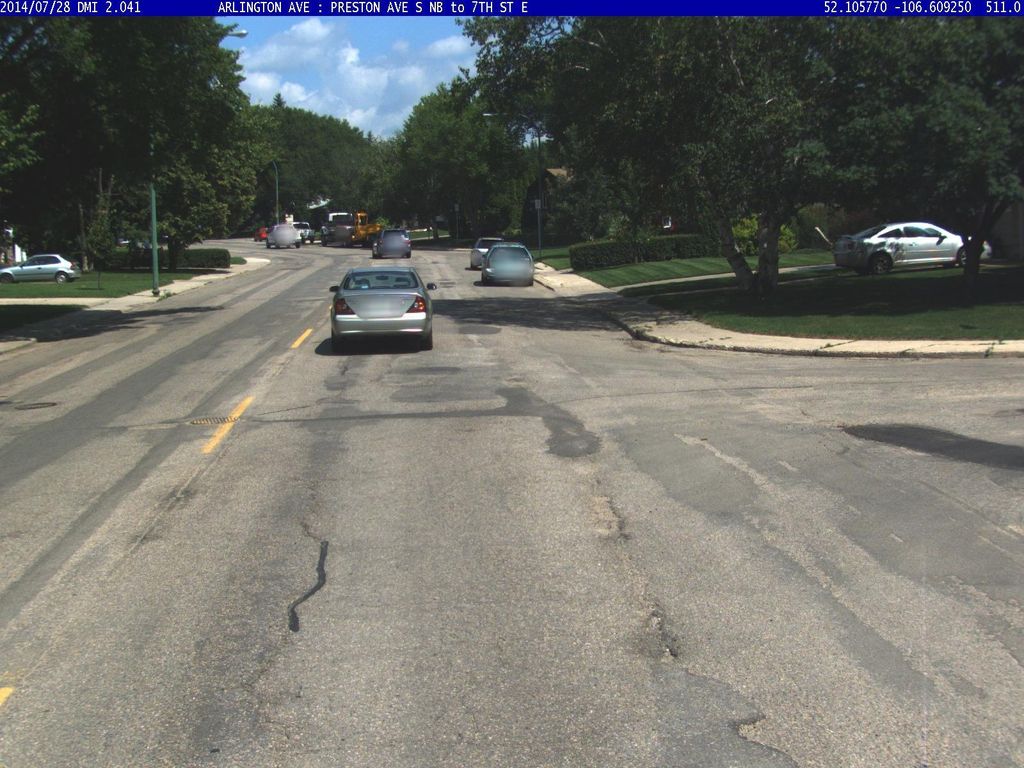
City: saskatoon